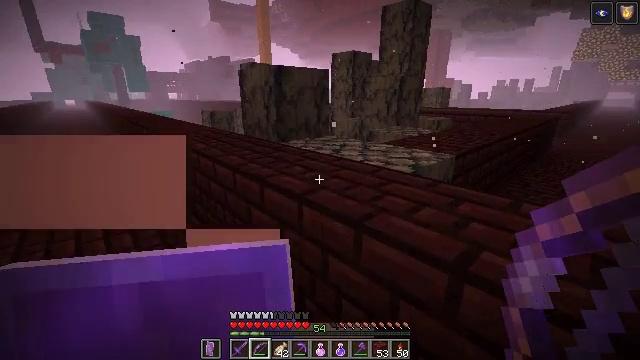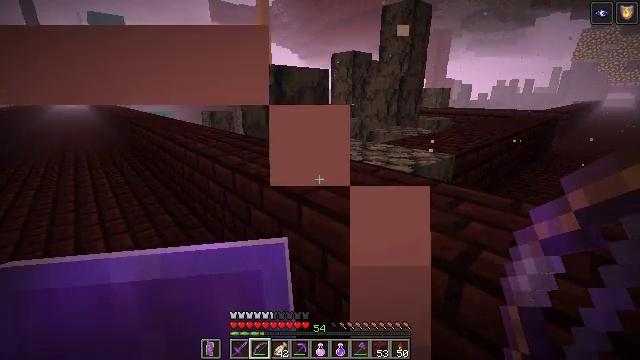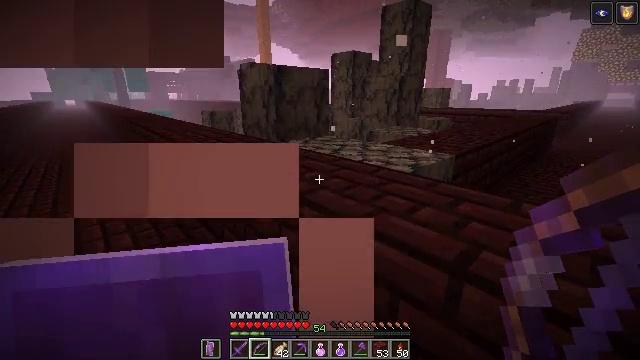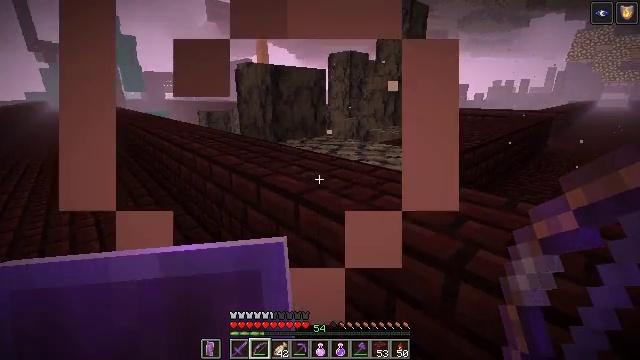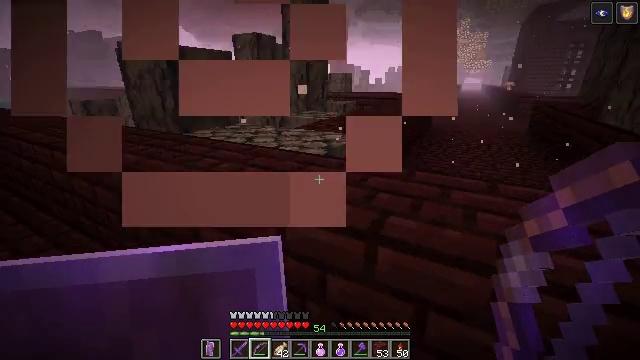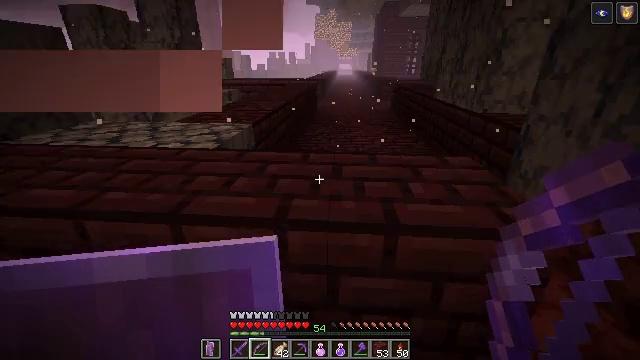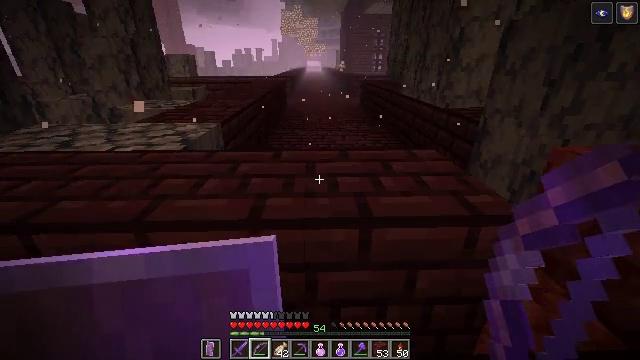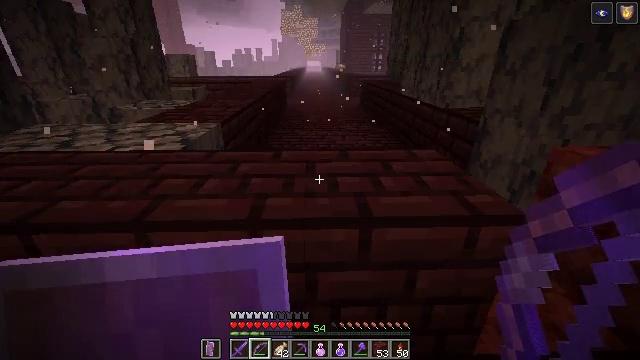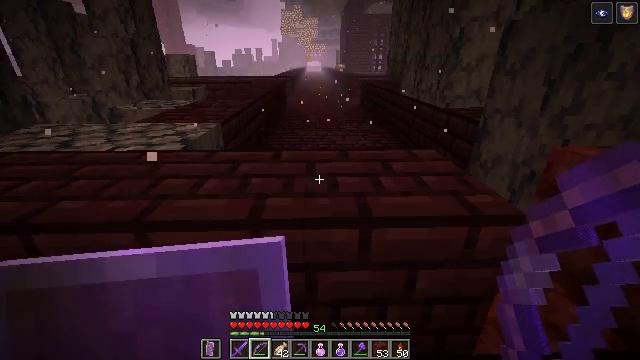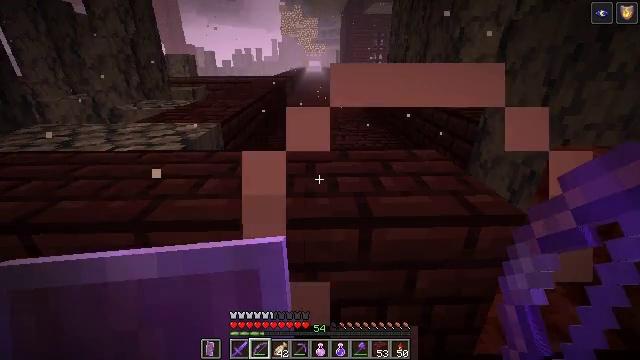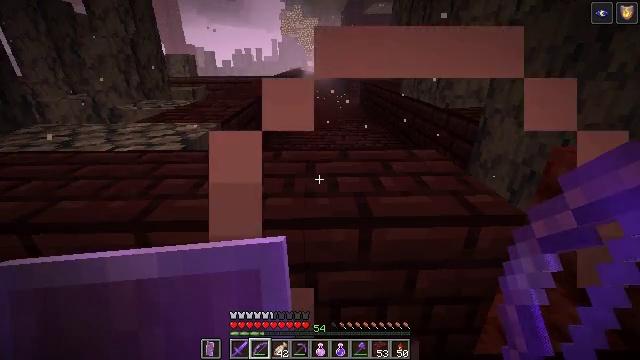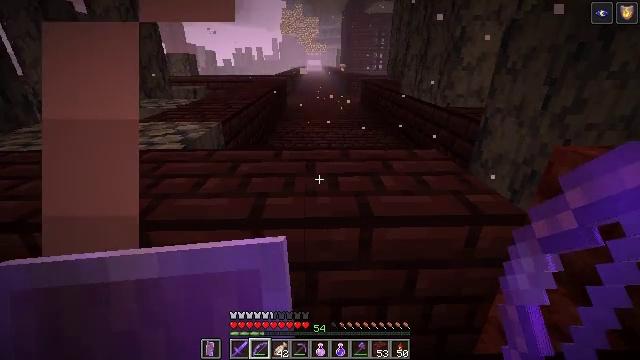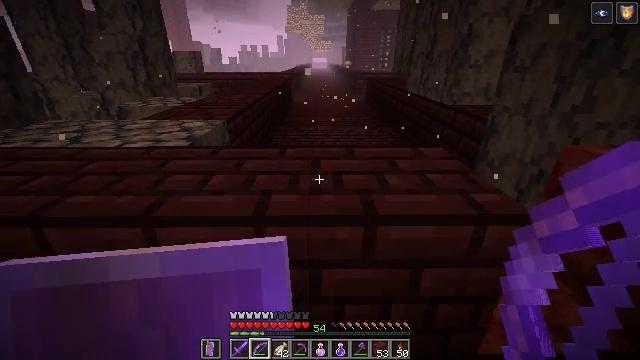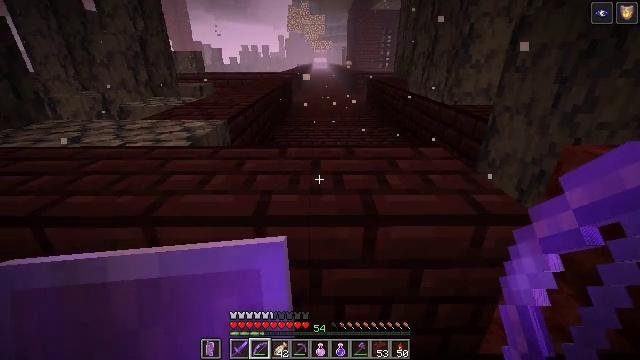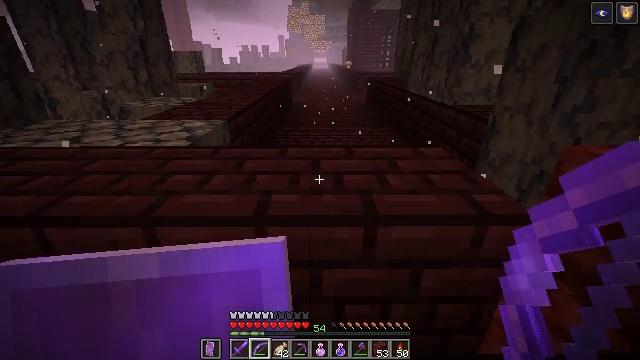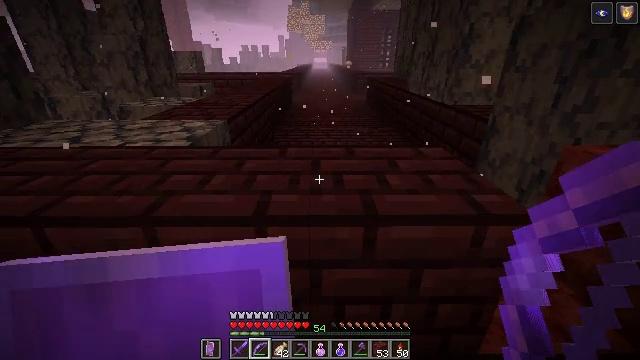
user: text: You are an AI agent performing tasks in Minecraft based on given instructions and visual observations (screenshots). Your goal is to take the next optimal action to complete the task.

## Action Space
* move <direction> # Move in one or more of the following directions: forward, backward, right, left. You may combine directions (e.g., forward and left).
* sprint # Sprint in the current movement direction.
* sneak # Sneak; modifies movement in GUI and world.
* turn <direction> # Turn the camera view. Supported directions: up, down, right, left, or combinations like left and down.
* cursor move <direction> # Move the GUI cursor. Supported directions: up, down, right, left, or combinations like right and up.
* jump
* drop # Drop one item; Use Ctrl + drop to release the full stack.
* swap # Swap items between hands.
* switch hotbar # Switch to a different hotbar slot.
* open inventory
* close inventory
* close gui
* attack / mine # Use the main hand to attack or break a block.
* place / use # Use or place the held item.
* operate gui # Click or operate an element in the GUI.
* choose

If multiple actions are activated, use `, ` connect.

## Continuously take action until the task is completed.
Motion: motion action
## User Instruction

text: Harvest nether bricks from a structure.
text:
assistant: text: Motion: no_op
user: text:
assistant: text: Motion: no_op
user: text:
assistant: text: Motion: no_op
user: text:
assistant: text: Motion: turn right and down
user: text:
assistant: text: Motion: turn right and down
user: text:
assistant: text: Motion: turn right
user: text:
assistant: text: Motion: no_op
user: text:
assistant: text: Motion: no_op
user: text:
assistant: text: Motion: no_op
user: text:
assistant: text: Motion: no_op
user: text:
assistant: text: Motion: no_op
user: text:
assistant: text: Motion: turn left
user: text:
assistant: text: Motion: no_op
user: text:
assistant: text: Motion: no_op
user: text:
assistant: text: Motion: no_op
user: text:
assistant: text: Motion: no_op
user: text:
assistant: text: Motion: no_op
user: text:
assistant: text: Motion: turn down
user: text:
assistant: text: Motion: no_op
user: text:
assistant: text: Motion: no_op
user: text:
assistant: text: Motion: no_op
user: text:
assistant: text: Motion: no_op
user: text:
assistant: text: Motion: no_op
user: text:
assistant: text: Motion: no_op
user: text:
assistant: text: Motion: no_op
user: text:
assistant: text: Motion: no_op
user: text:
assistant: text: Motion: no_op
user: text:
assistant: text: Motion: no_op
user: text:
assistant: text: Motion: no_op
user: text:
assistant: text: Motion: no_op